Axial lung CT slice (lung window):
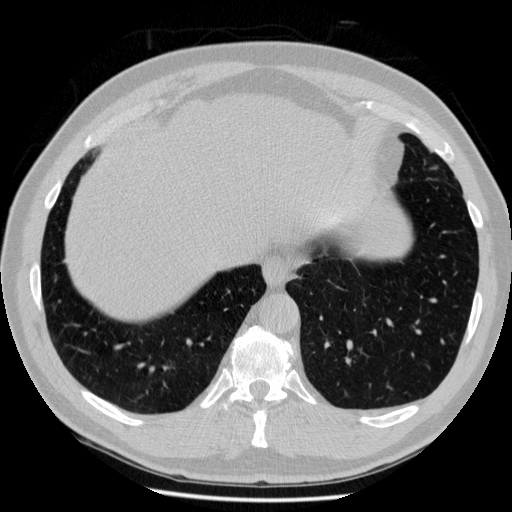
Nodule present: no